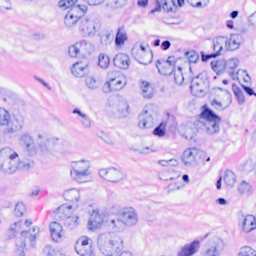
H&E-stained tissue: Breast